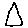
Label: triangle